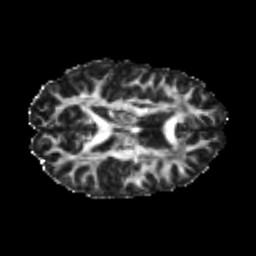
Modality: FA
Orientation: axial
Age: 23
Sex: female
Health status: healthy
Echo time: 0.074 s